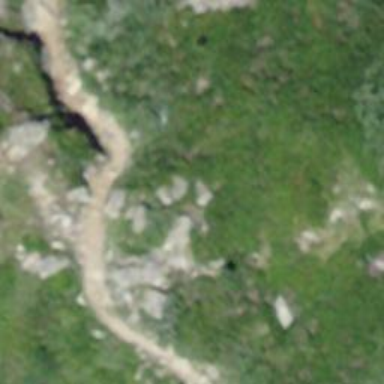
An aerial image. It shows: Ground path.